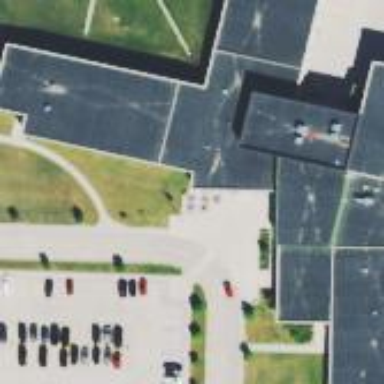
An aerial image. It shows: School building.